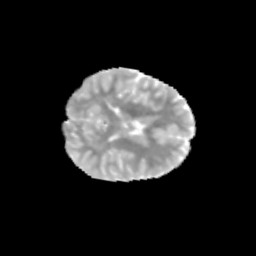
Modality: MD
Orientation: axial
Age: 12
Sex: female
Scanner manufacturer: siemens
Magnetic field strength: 3 T
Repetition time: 3.8 s
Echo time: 0.07 s